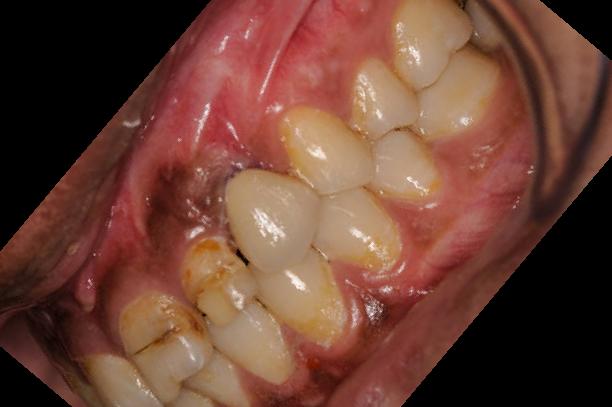
Condition: Calculus